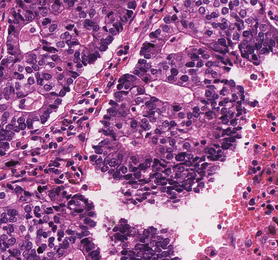
Tumor epithelial tissue: yes
Tumor-associated stroma tissue: yes
Normal tissue: no